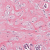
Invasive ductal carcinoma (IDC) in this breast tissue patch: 1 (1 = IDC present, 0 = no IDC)